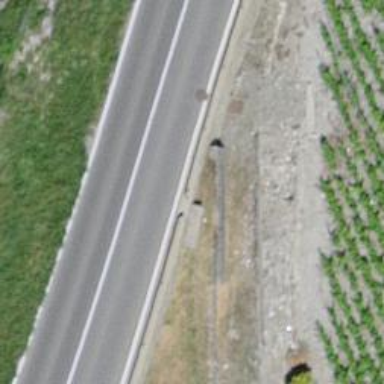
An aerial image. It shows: Set of steps on the road.